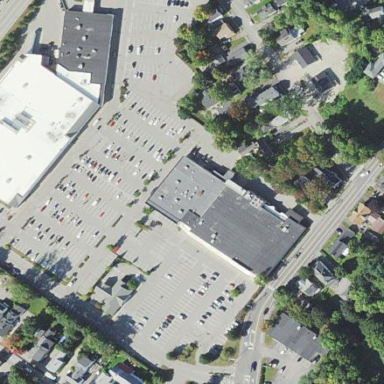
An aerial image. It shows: Retail area.